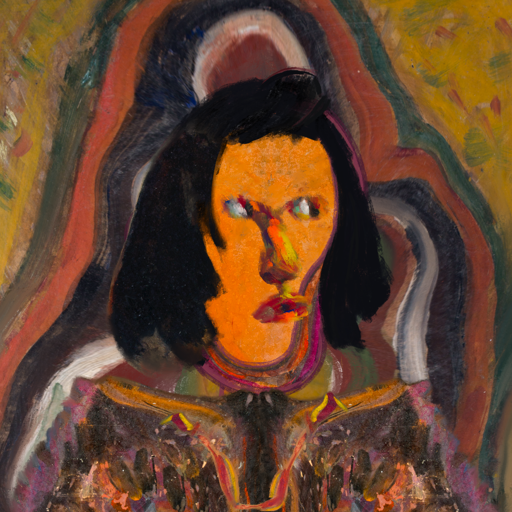
Background: AfterRaid, Head And Neck Side: Hypocrite_w_Hair, Face Side: An_Impression, Bust: Gypsy_Queen, Hair Side: Mosgoul, Head Accessory: Blank, Second Necklace: Gypsy_Mother_1, Necklace: Blank, Baby: Blank